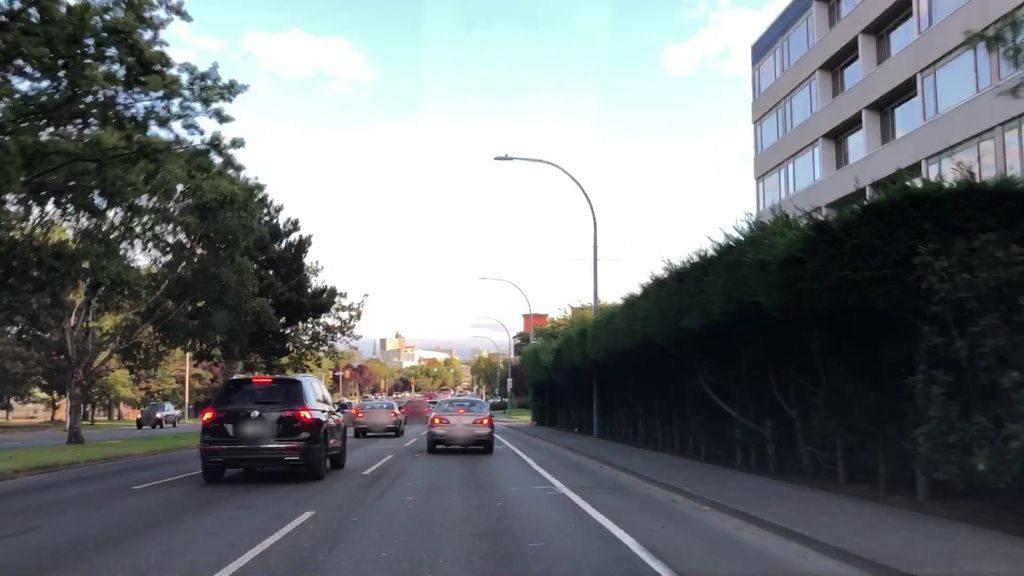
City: victoria